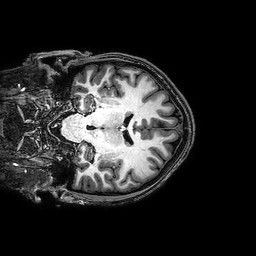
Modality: T1w
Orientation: coronal
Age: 25
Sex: male
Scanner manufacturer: philips
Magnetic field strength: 3 T
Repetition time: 0.008114 s
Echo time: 0.00371 s